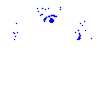
Particle: electron